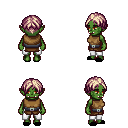
a pixel art fantasy rpg character, female body template, orc, green skin, leather chest armor, white pants, white blonde parted hairstyle, black slippers, four views (front, back, left, right), 2x2 character sprite sheet, small pixel art, hard edges, no anti-aliasing